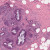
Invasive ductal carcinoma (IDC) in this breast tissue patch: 0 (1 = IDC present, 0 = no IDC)